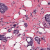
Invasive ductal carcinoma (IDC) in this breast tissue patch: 1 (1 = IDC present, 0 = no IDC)